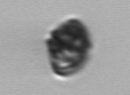
Label: Kryptoperidinium_triquetrum